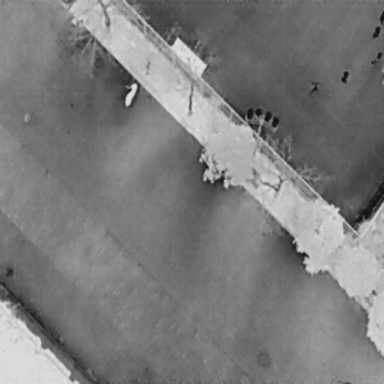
There are five People in the infrared image.